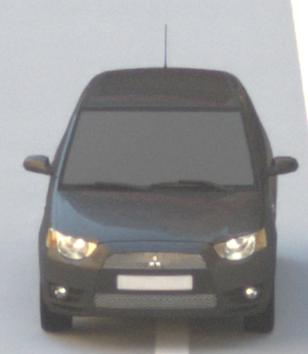
Make: Mitsubishi
Model: Colt 1.1
Detailed model: Colt (VI)
Model produced from: 2008/11
Model produced until: 2010/10
Doors: 3
Color: gray
Road condition: dry road
Daytime: morning or afternoon
Contrast: low contrast